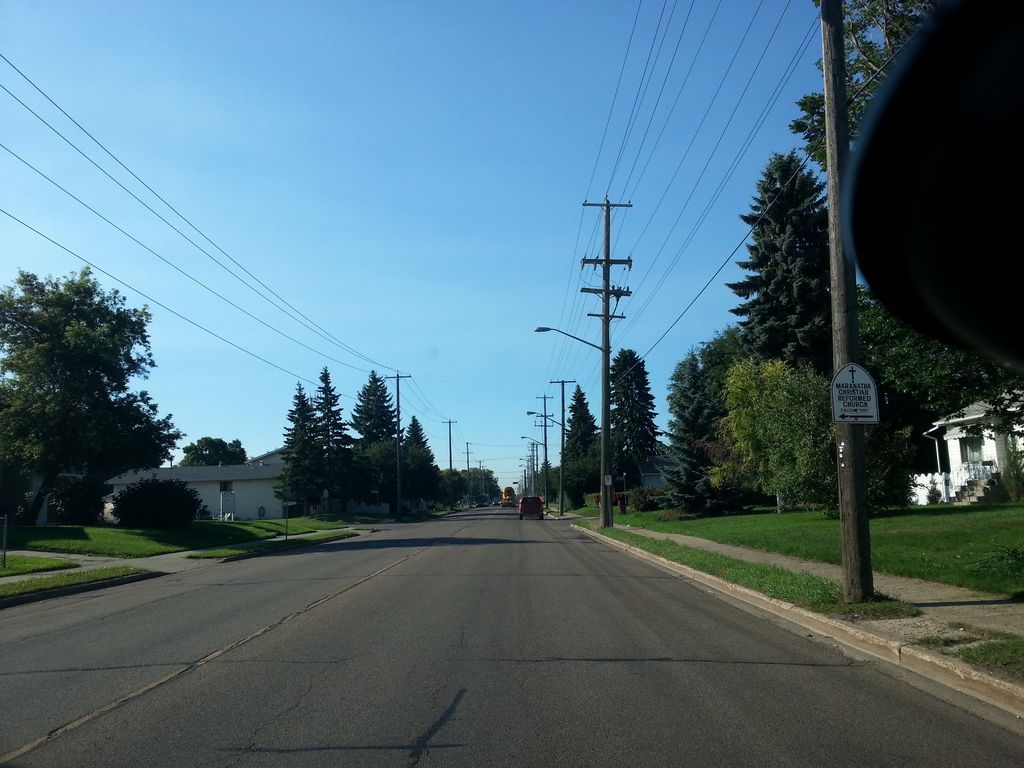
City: edmonton